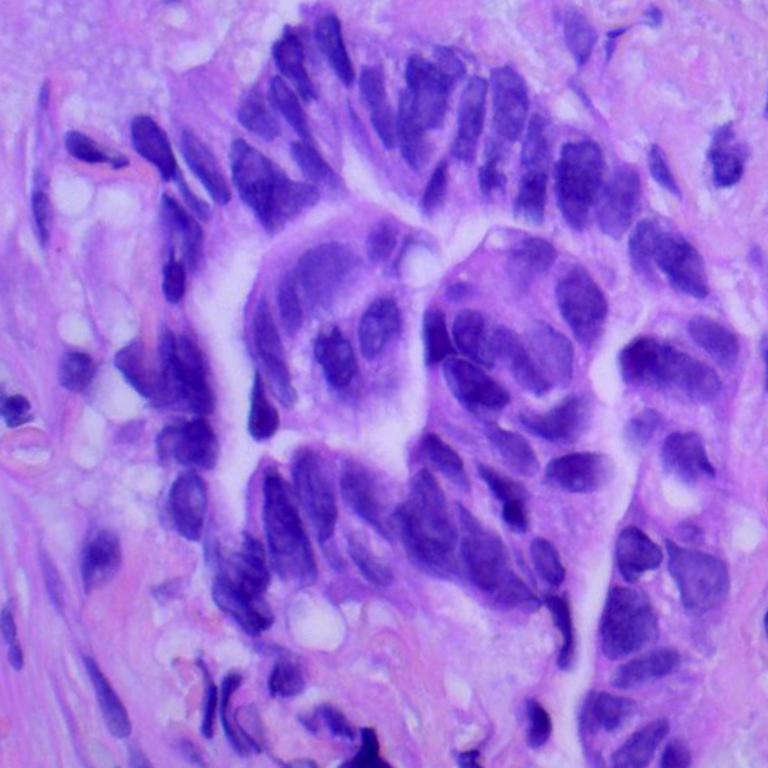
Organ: lung
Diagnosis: adenocarcinomas